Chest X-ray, AP view. Patient: 16 years old, sex M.
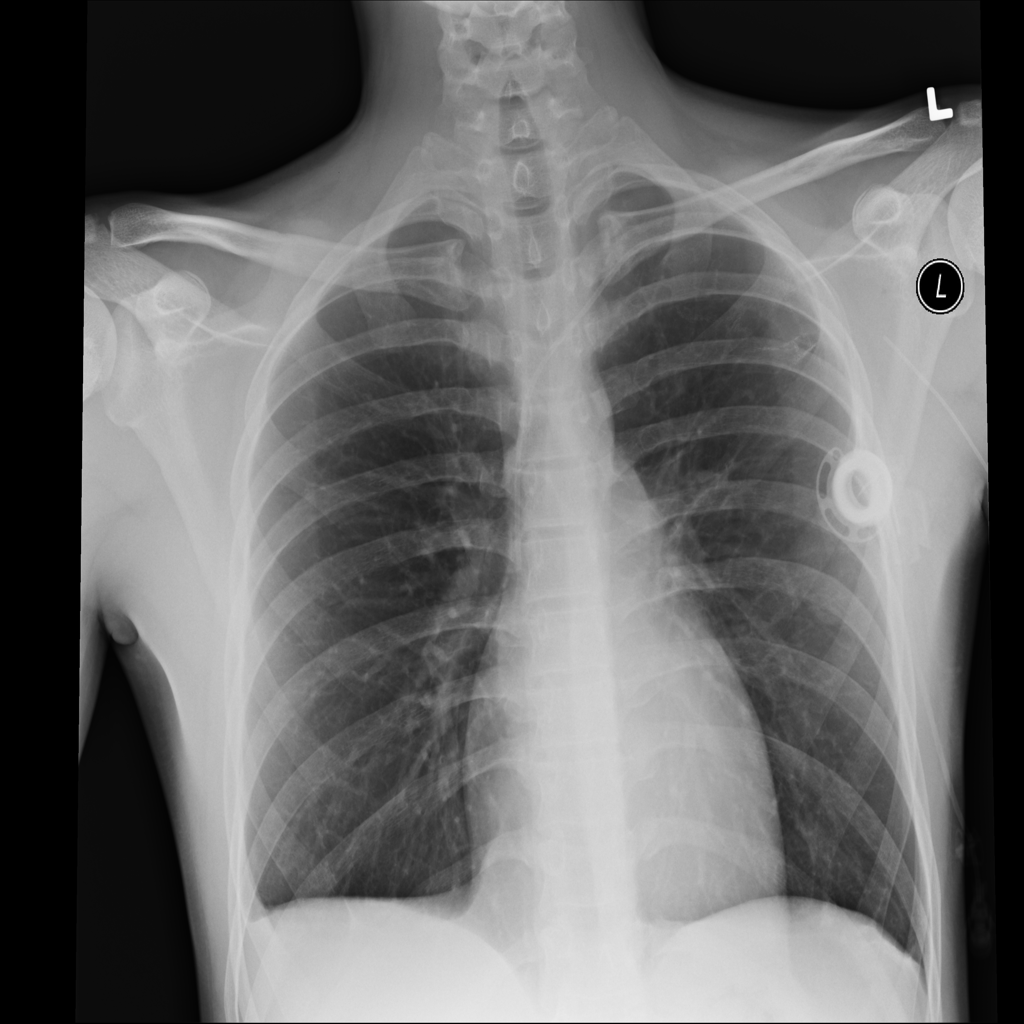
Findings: No Finding